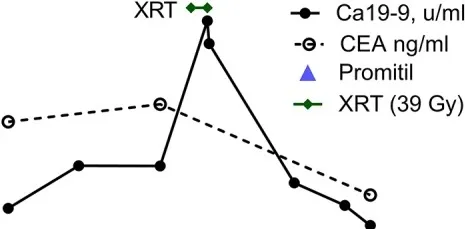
Tumor marker response to Promitil with radiotherapy. Same patient as in Figure 1. Note the sustained decrease of CEA and Ca19-9 levels after chemo-radiotherapy.
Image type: pathology (pas)